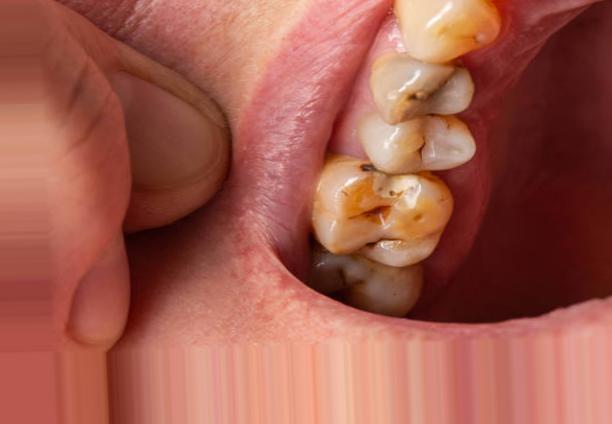
Condition: Caries